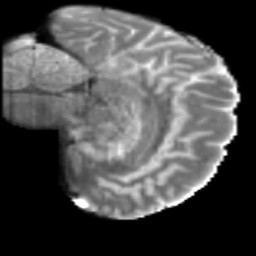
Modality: T2w
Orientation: sagittal
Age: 46
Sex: male
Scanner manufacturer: siemens
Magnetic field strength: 3 T
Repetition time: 5 s
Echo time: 0.092 s